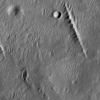
Atmospheric dust classification: not_dusty